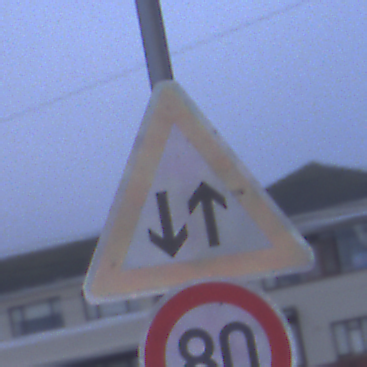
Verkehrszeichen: Gegenverkehr
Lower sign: Geschwindigkeit80
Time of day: SunriseSunset
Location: Outdoor (Urban)
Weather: Overcast
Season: NotSpecified
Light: Natural